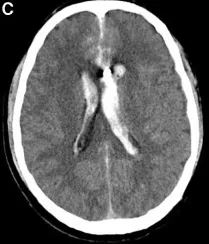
Contusion of the left frontal lobe with extensive subarachnoid hemorrhage.
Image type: radiology (ct)